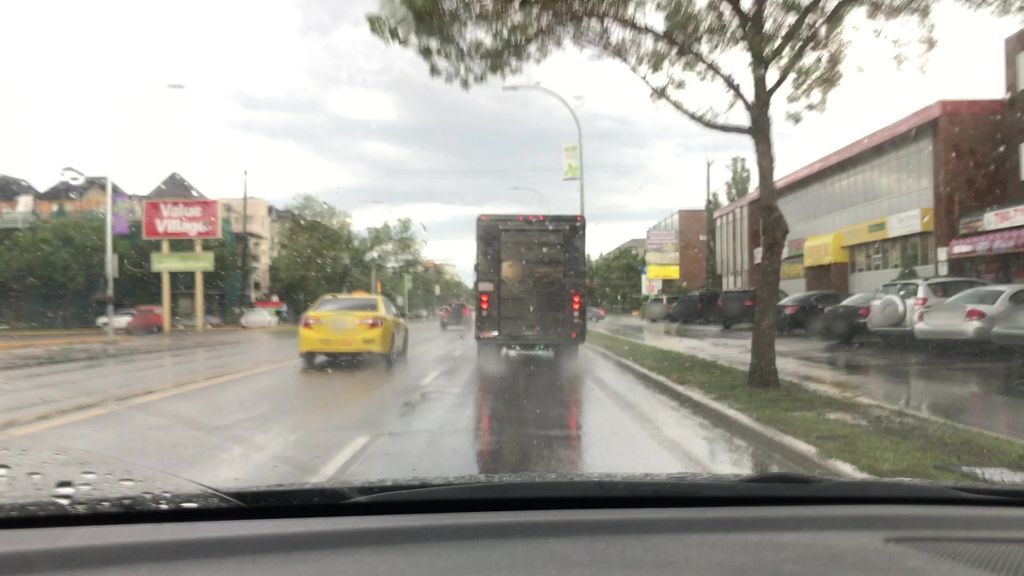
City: edmonton